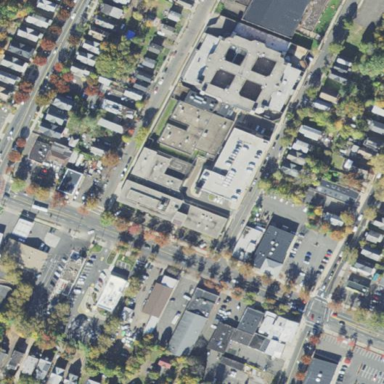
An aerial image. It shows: Courthouse building.